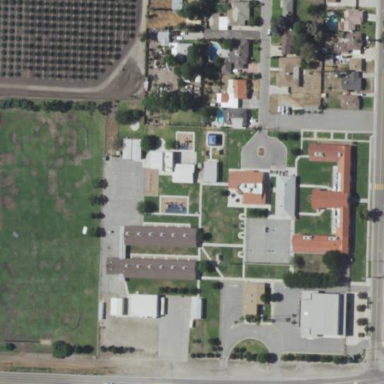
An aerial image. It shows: School.